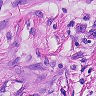
Metastatic tissue present: yes